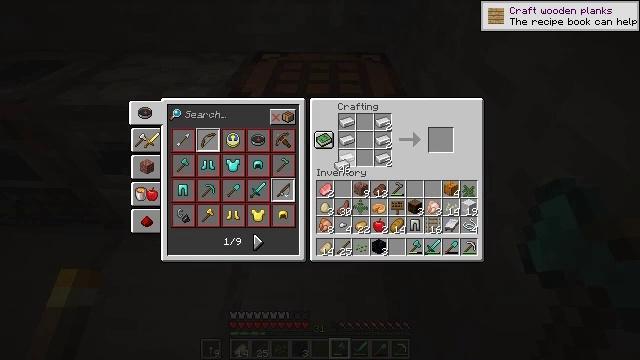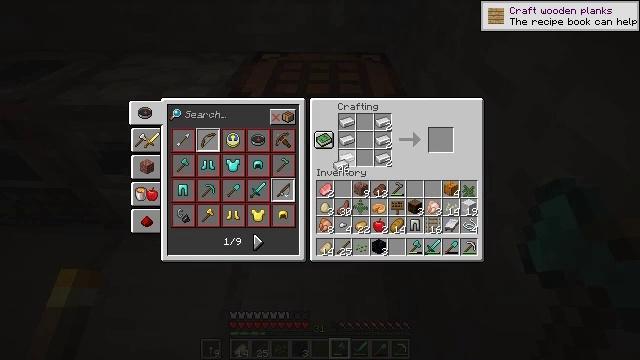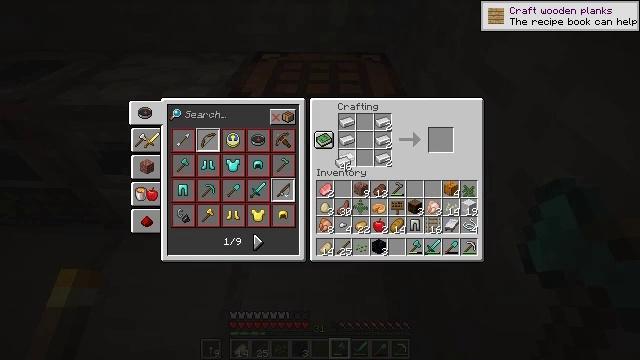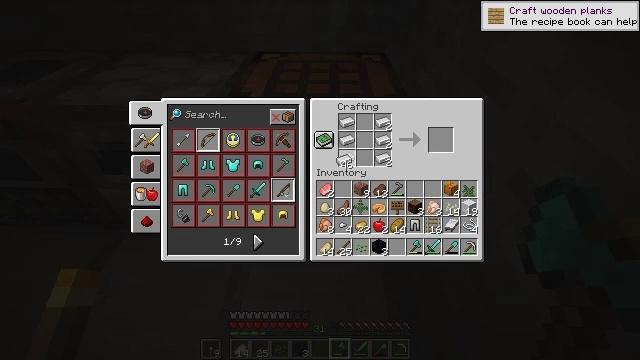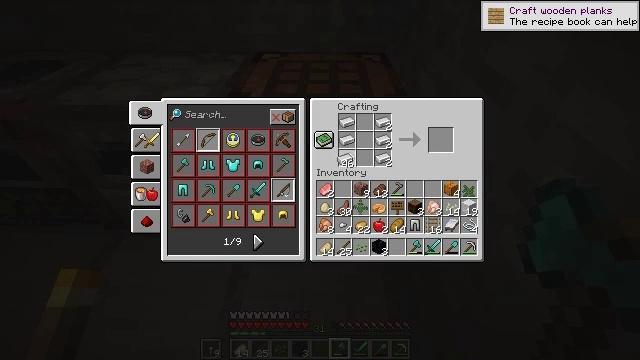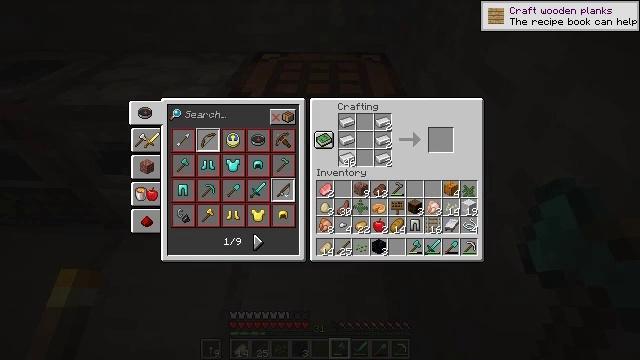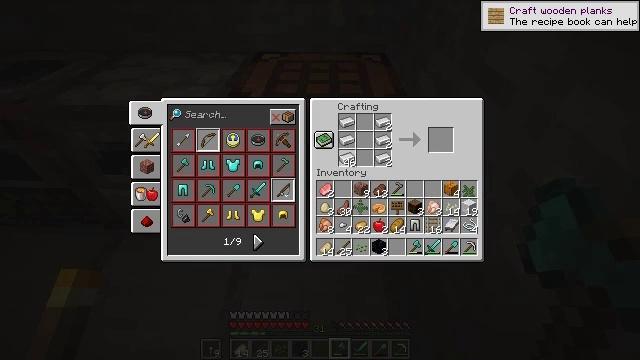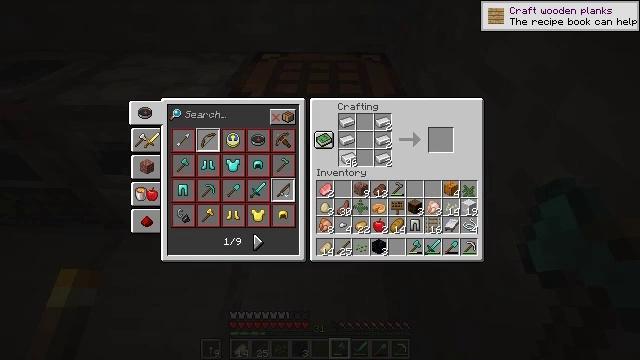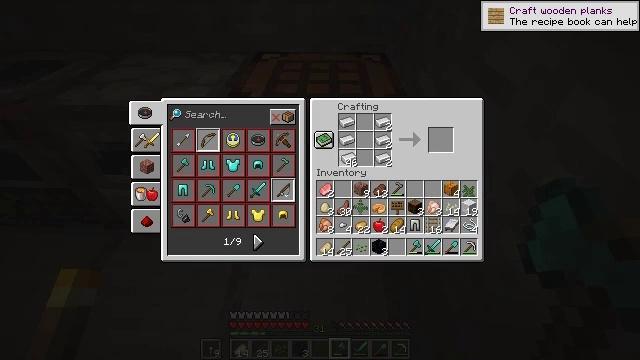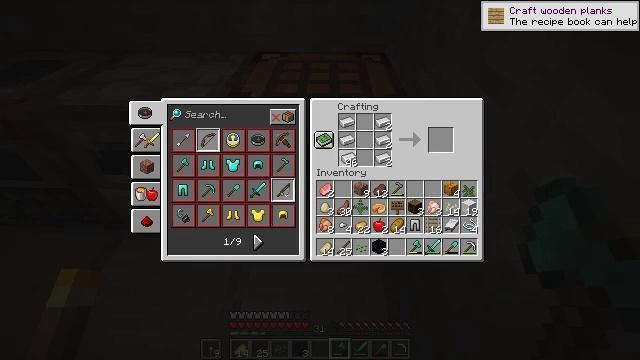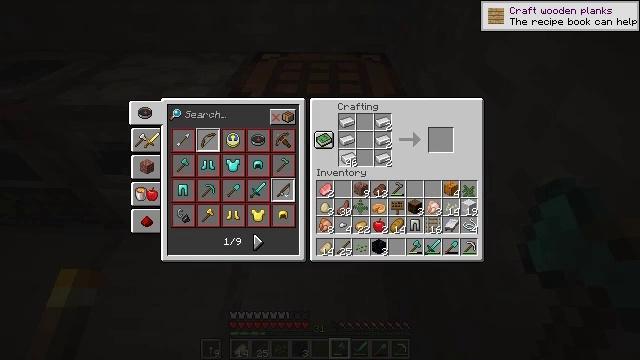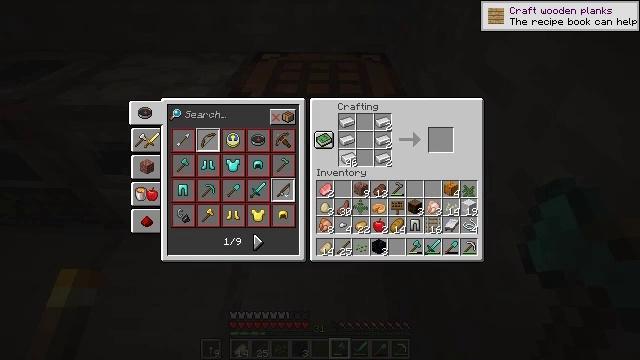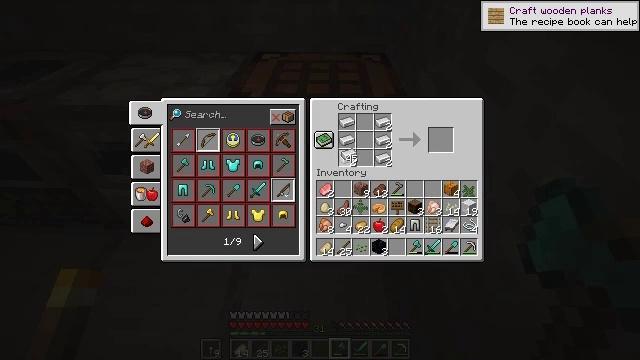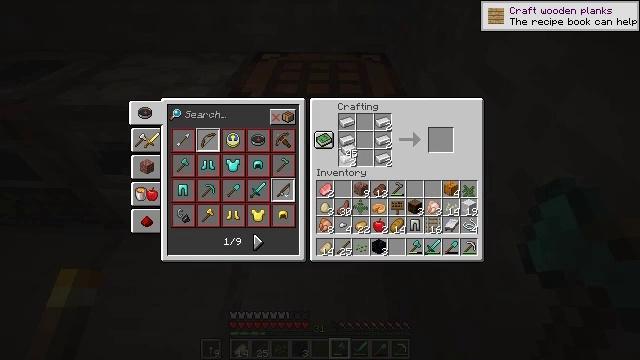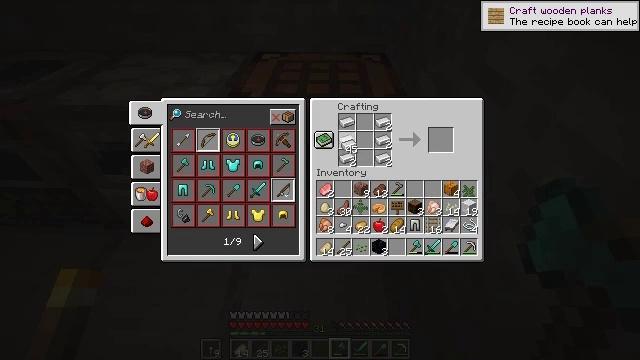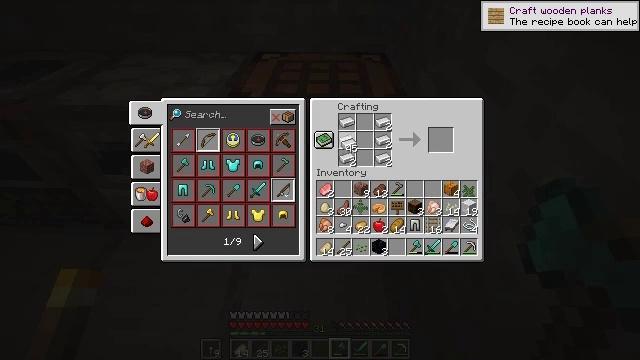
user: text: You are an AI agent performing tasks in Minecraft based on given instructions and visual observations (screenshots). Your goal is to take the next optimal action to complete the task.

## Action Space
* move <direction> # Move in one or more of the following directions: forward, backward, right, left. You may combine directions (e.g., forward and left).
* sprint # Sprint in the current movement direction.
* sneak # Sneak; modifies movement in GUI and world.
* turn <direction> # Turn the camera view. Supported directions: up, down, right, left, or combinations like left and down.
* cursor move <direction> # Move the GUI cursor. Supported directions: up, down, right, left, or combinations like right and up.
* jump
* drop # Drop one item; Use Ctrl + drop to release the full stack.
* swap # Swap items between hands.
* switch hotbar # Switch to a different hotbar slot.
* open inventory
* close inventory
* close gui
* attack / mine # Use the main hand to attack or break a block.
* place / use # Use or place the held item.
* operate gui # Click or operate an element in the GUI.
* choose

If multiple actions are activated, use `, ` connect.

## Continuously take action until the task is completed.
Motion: motion action
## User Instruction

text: Craft a set of rails using iron ingots and a stick.
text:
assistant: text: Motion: no_op
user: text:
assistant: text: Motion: no_op
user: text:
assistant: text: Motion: no_op
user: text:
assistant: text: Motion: no_op
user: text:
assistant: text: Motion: no_op
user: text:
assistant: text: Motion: no_op
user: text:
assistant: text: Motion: no_op
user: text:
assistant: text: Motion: no_op
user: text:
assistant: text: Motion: use / place
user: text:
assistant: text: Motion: use / place
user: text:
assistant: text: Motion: use / place
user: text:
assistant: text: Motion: no_op
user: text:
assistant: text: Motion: no_op
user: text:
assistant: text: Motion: no_op
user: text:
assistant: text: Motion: no_op
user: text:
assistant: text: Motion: no_op
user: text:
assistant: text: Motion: no_op
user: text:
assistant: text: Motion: no_op
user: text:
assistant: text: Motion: use / place
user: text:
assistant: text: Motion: use / place
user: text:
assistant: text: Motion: use / place
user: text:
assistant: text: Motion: no_op
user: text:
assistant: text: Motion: no_op
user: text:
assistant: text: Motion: no_op
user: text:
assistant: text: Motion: no_op
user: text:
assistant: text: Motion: no_op
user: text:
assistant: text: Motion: no_op
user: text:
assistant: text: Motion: no_op
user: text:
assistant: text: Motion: no_op
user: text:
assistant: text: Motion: no_op